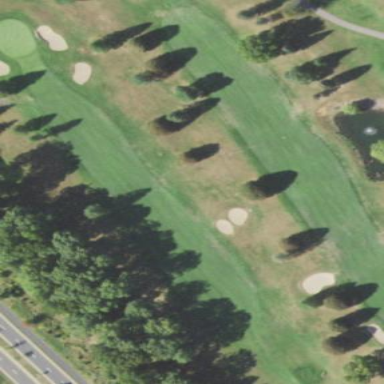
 with lush green grass covering the ground."